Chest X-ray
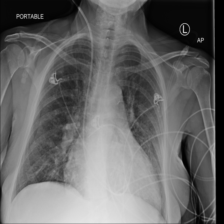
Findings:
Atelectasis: negative
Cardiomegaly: negative
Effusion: negative
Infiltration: negative
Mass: negative
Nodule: negative
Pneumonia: negative
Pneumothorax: negative
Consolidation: negative
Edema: negative
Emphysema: negative
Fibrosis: negative
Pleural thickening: negative
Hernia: negative